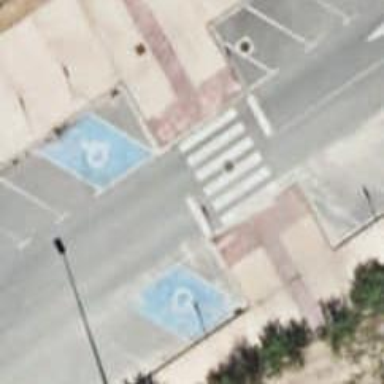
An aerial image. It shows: Uncontrolled road crossing.